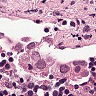
Metastatic tissue present: yes